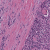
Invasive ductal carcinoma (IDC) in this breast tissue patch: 1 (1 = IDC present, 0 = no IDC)